Field crop: maize
Growth stage: 2
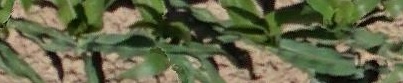
Species: maize